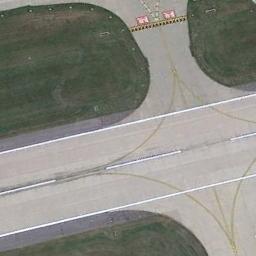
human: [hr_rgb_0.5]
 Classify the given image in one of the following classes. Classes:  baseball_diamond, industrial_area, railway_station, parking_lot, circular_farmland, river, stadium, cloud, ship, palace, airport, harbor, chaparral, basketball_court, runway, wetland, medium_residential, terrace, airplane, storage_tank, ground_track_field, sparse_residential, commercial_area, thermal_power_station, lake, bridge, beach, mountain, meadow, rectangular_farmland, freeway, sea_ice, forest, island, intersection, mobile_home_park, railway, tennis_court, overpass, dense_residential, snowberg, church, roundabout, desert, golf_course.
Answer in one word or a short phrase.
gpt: runway